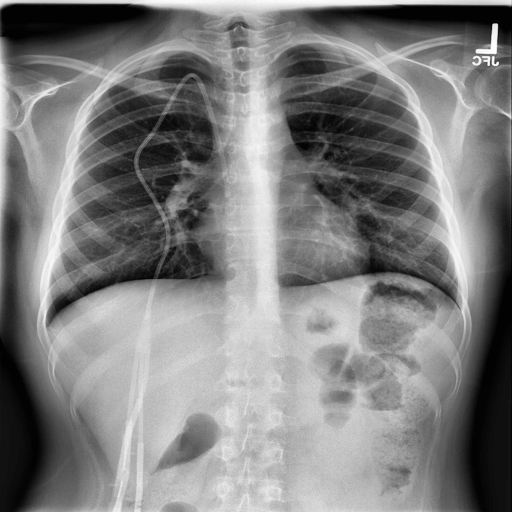
Finding: NORMAL